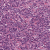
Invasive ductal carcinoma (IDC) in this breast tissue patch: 1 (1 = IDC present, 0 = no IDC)